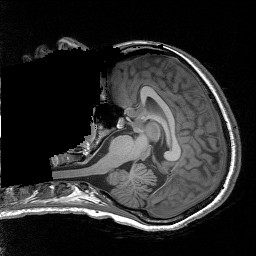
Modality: T1w
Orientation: axial